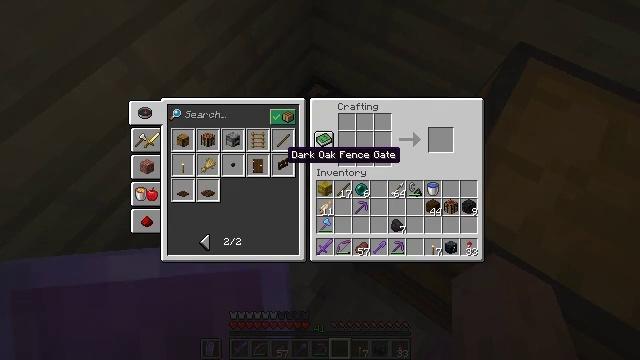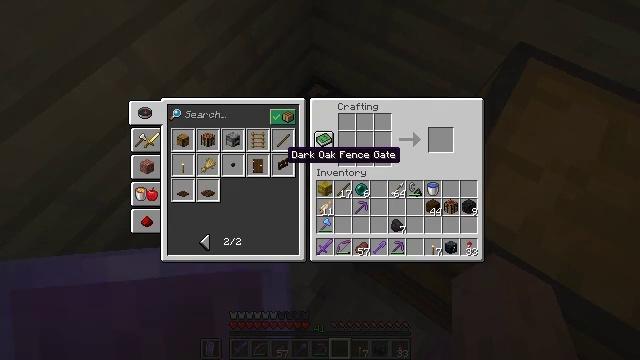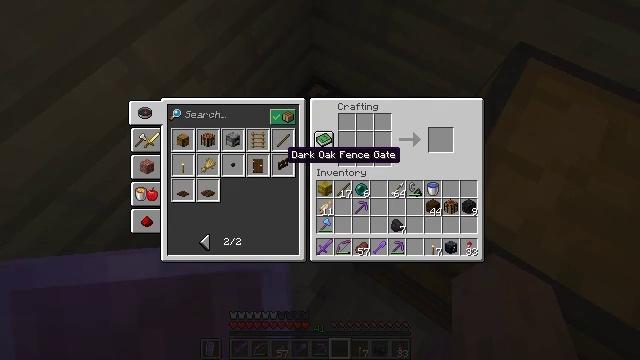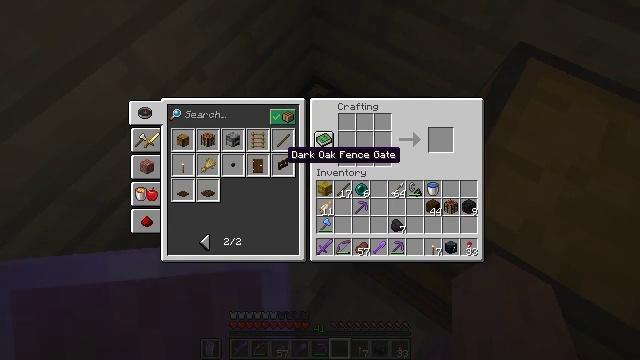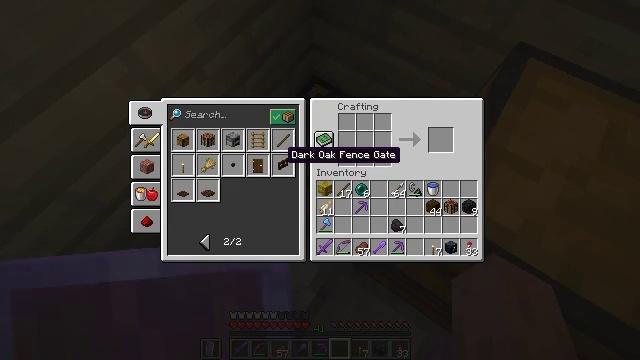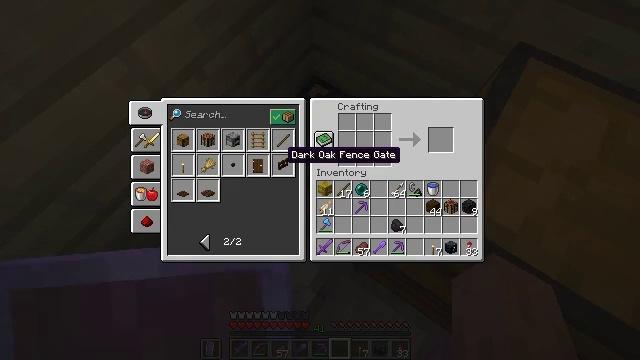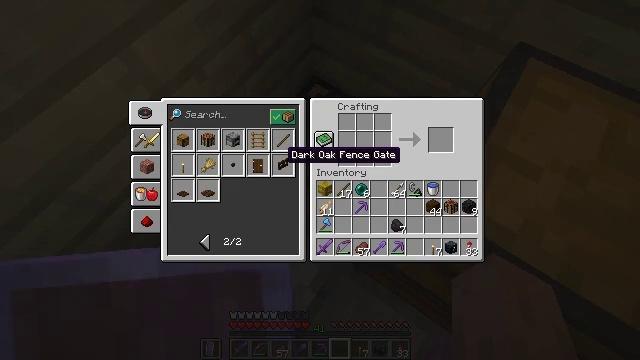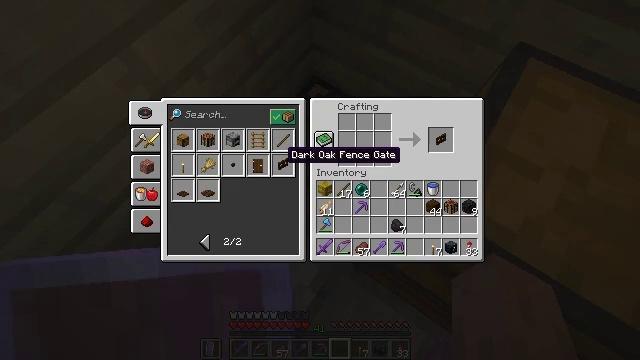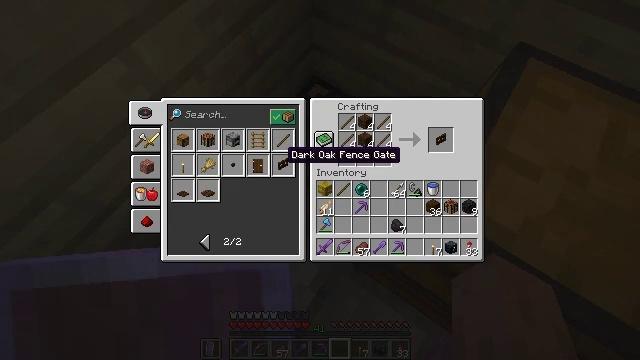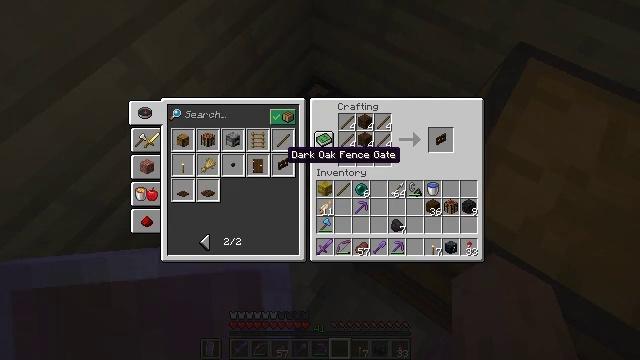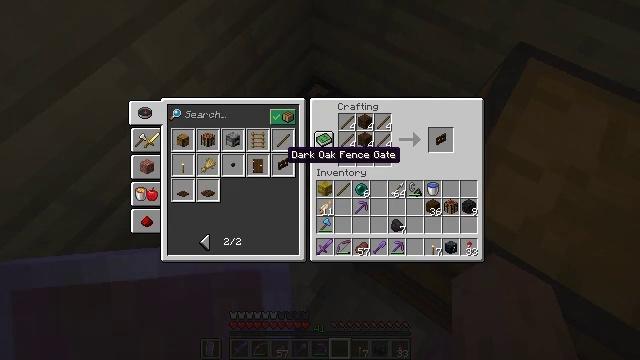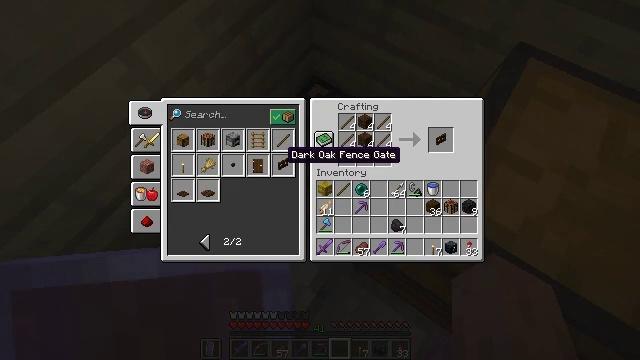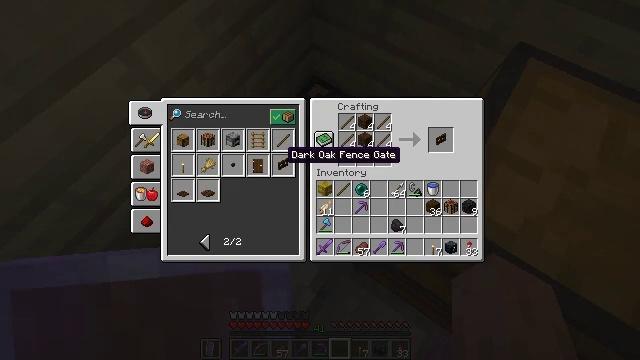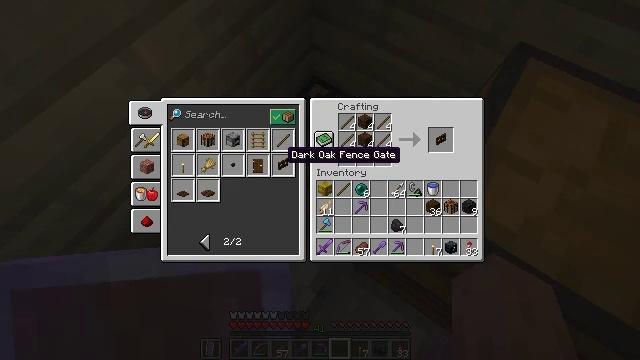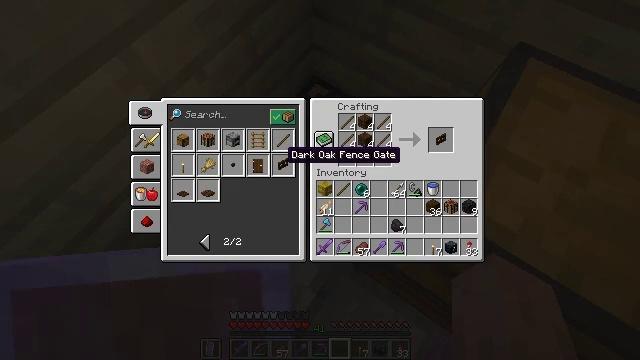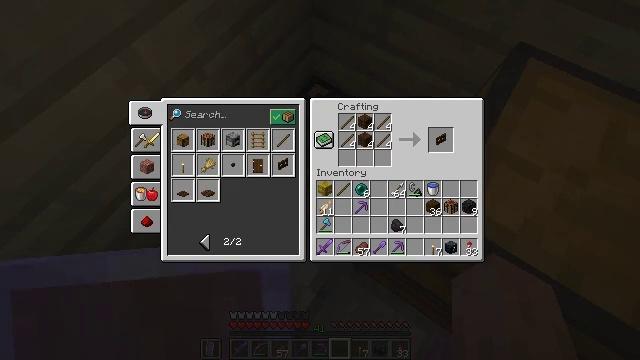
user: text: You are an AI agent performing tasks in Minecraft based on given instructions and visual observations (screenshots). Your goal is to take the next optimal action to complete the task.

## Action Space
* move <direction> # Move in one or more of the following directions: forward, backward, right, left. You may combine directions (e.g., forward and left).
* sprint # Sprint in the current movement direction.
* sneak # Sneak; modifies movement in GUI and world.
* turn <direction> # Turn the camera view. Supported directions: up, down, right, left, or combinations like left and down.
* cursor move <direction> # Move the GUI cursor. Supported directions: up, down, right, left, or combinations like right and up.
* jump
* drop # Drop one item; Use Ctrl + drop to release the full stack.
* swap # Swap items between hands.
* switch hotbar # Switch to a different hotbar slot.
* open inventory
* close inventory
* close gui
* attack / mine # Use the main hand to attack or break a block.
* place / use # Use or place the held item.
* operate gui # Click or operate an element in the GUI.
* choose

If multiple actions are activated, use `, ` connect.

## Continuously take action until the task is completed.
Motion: motion action
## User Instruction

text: Craft a dark oak fence gate.
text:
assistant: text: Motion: sneak
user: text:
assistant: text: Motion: sneak, attack / mine
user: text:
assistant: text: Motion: sneak, attack / mine
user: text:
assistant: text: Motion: sneak, attack / mine
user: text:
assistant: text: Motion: sneak, attack / mine
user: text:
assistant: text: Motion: sneak
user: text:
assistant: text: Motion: sneak
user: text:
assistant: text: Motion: sneak
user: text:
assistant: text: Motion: sneak
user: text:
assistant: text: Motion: sneak
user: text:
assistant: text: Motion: sneak
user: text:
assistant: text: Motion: sneak
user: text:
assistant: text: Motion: sneak
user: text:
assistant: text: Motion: sneak
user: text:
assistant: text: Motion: sneak, turn right
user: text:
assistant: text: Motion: sneak, turn right
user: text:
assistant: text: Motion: sneak, turn right
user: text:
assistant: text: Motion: sneak, turn right
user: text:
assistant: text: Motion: sneak
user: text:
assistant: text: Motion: sneak
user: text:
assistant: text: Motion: sneak
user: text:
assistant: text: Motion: sneak
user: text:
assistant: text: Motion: sneak
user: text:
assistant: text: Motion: sneak, turn up
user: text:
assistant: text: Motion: sneak
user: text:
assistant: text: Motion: sneak
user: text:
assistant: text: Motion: sneak
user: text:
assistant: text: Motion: sneak
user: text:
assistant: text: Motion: sneak
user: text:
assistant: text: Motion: sneak